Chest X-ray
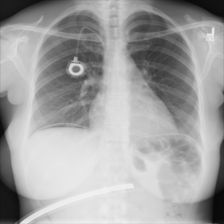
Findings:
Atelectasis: negative
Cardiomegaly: negative
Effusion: negative
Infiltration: negative
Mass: negative
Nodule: negative
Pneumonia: negative
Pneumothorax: negative
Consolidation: negative
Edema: negative
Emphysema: negative
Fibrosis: negative
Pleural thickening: negative
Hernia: negative